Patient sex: M
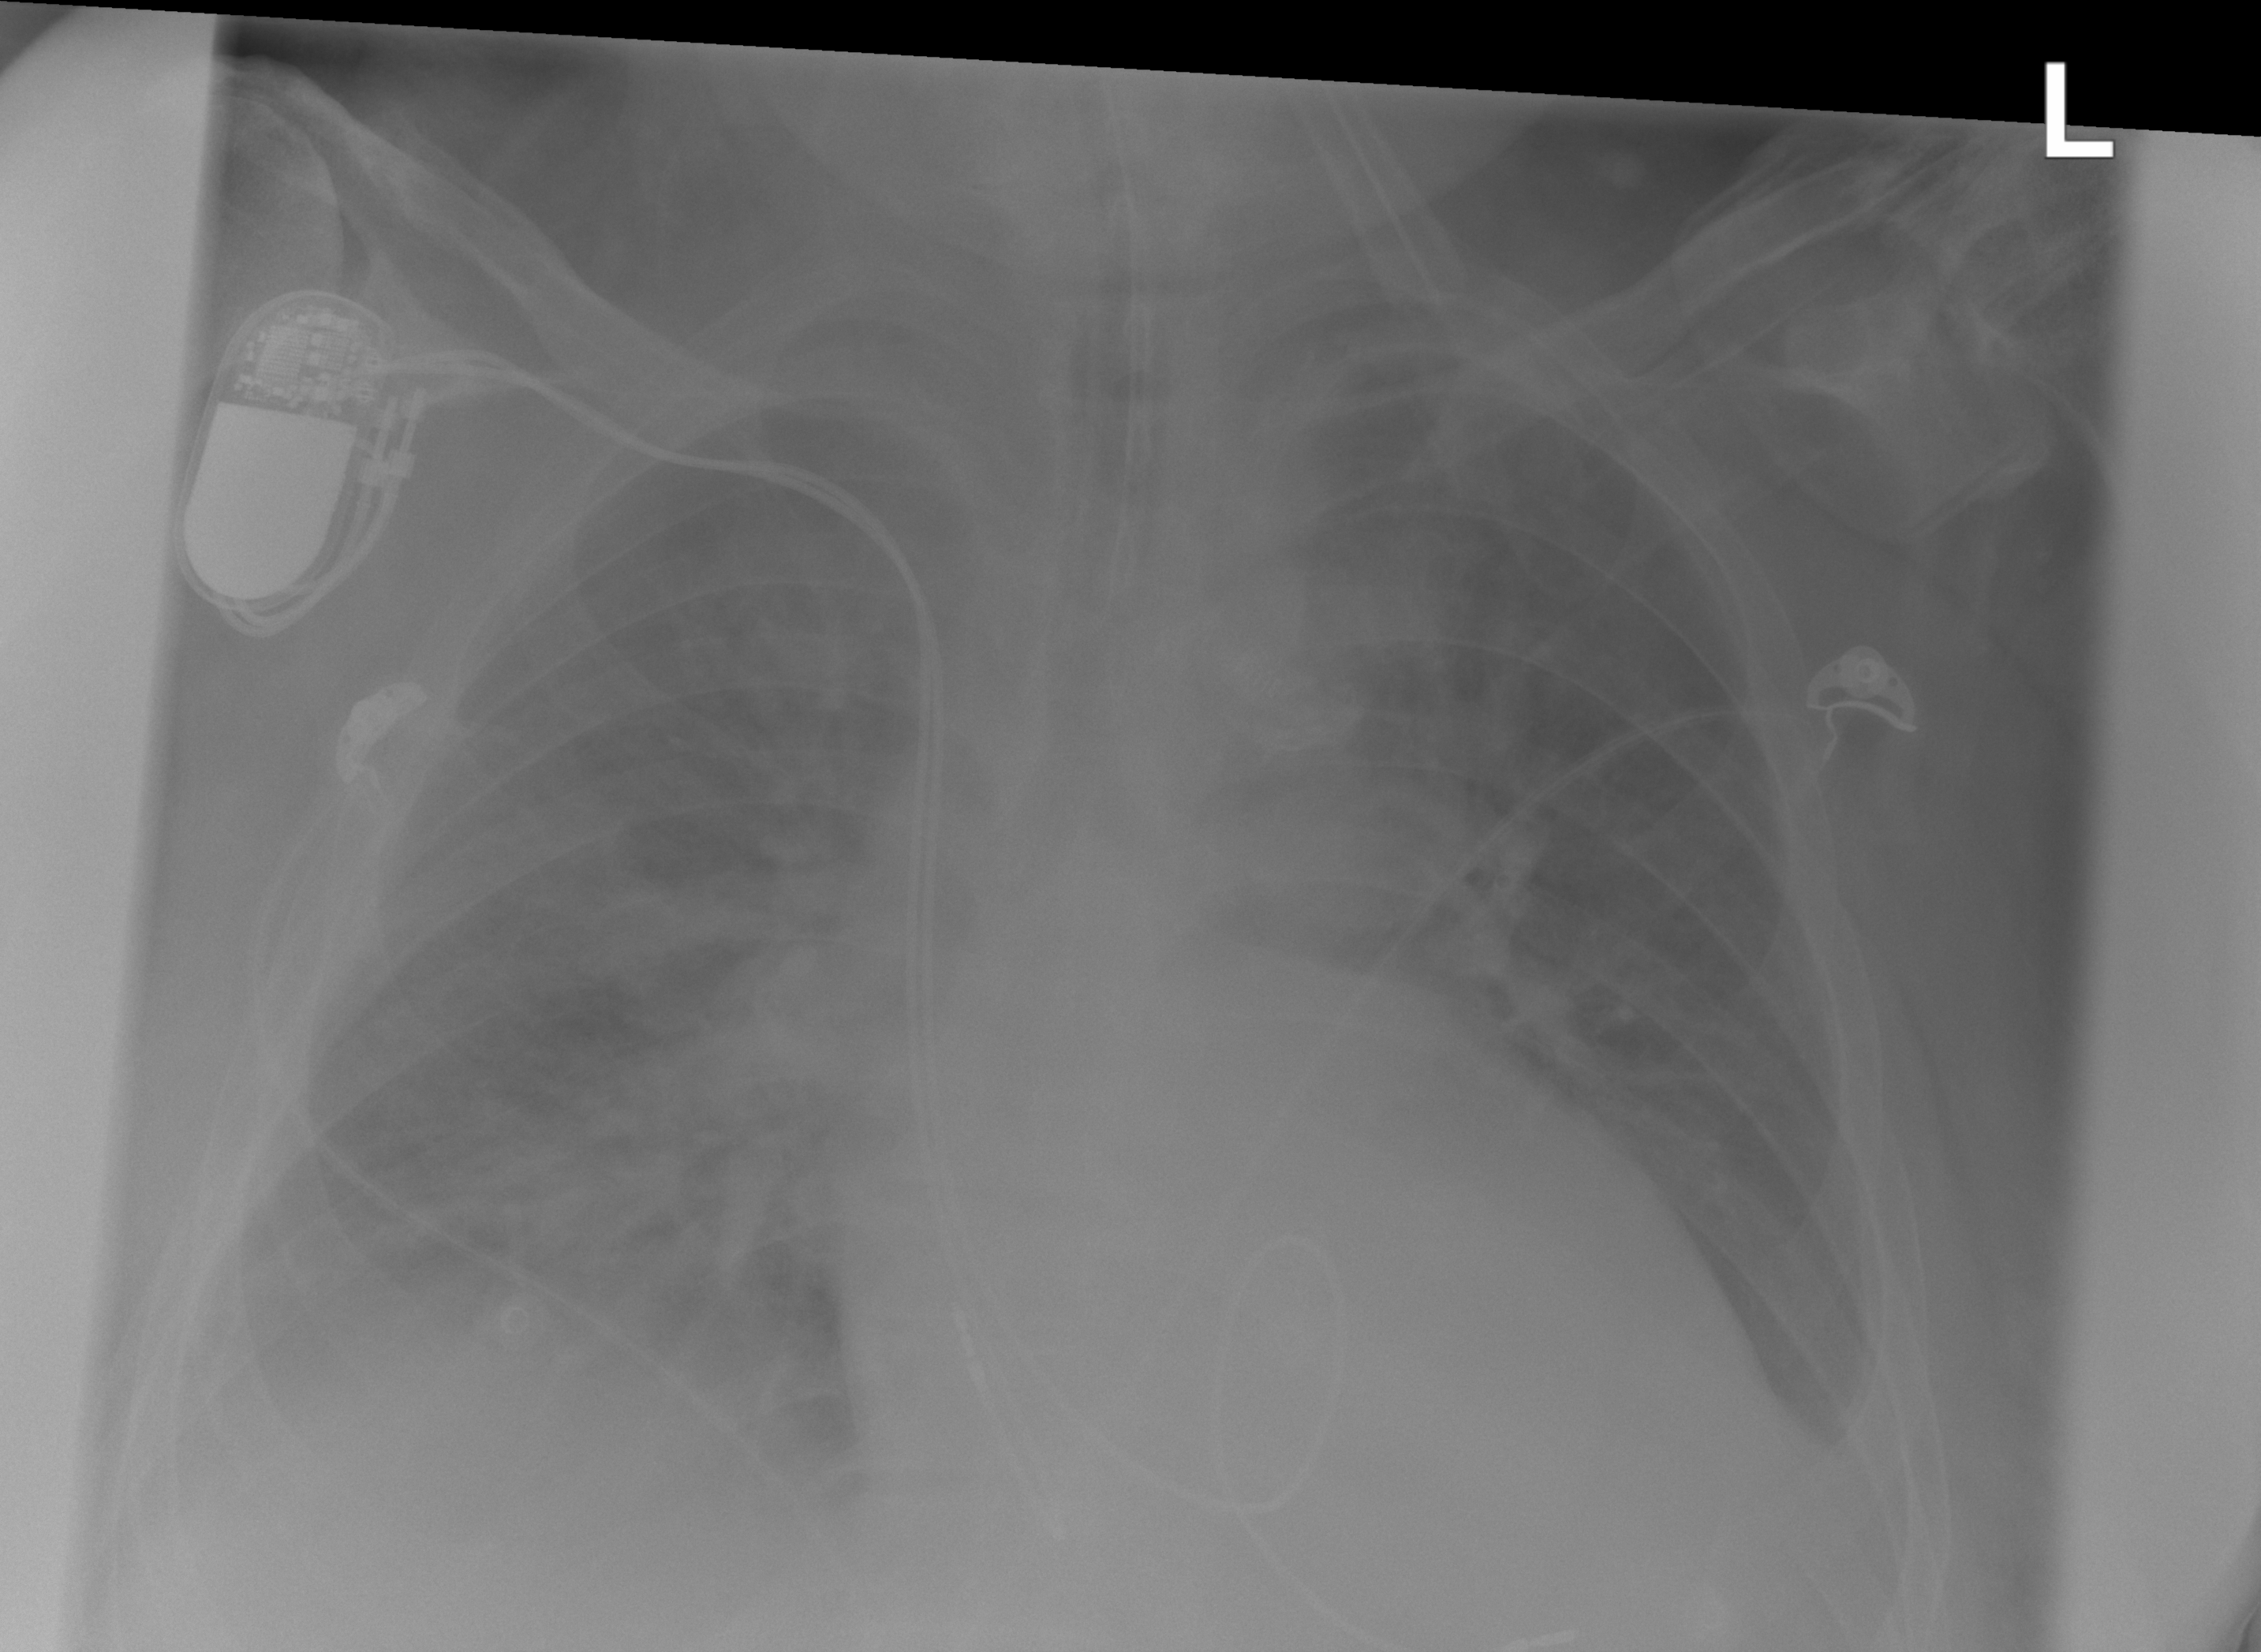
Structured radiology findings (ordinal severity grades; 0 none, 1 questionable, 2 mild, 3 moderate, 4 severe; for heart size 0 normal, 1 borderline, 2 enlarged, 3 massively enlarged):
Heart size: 1
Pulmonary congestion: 2
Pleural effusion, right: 2
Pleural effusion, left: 2
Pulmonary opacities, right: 1
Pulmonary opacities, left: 0
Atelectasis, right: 2
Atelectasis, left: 2